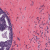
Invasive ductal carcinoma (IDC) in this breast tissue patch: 0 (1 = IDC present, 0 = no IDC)